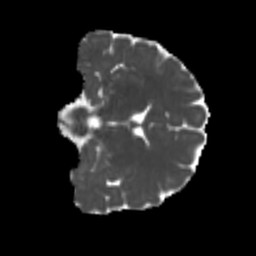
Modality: MD
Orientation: coronal
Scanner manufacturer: siemens
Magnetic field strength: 3 T
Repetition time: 4 s
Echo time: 0.0594 s